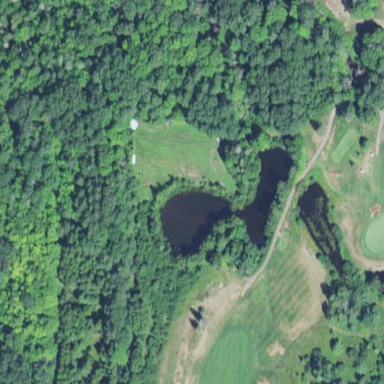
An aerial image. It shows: Pond with natural water.